Field crop: maize
Growth stage: 2
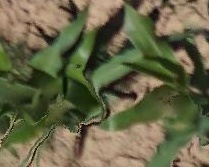
Species: maize